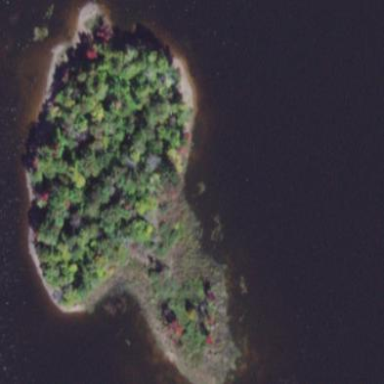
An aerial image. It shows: Islet.